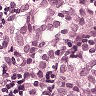
Metastatic tissue present: yes